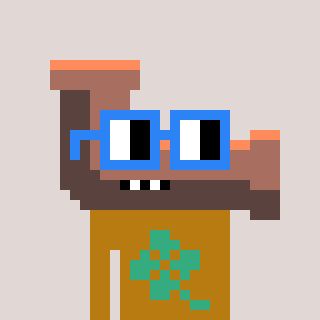
a pixel art character with square blue glasses, a pipe-shaped head and a gold-colored body on a warm background